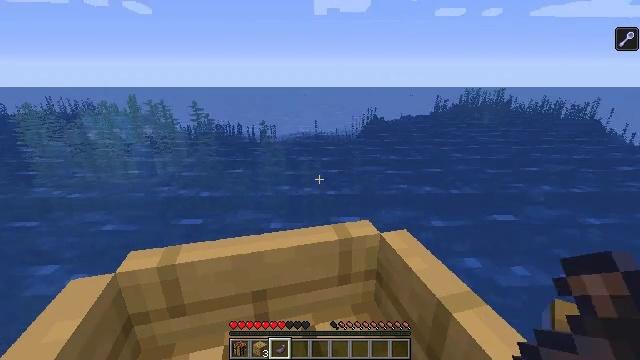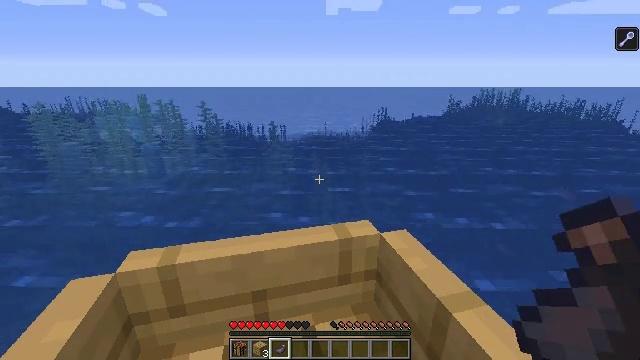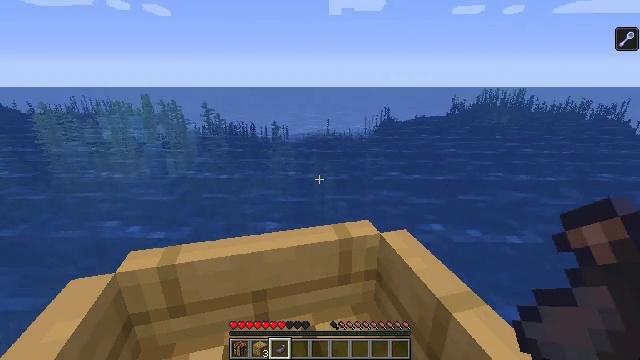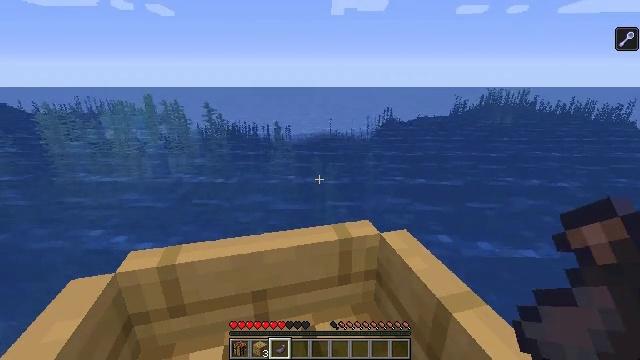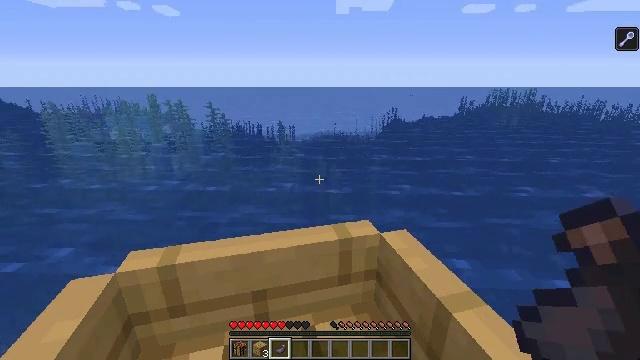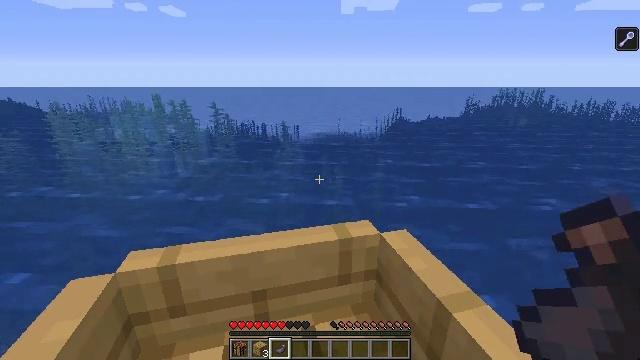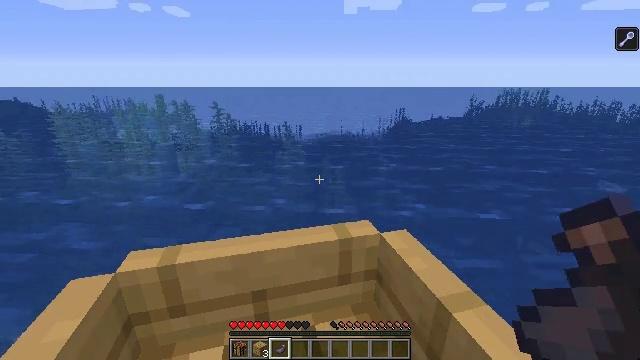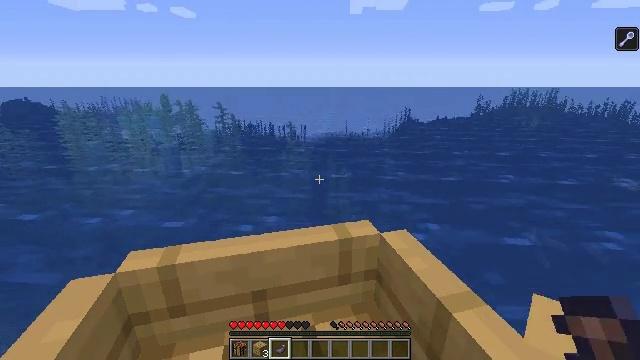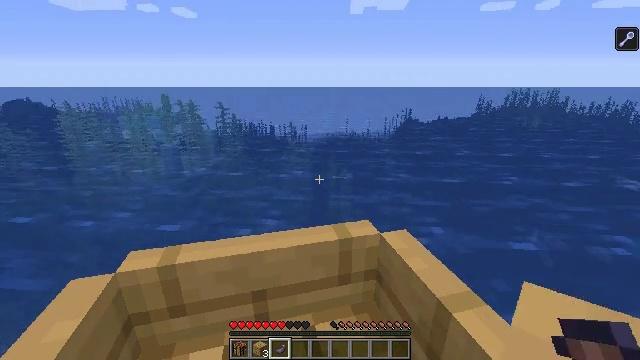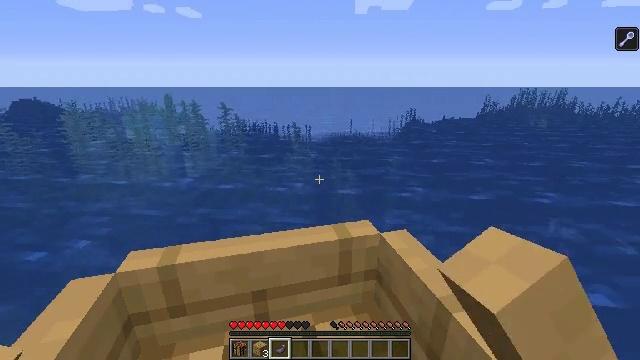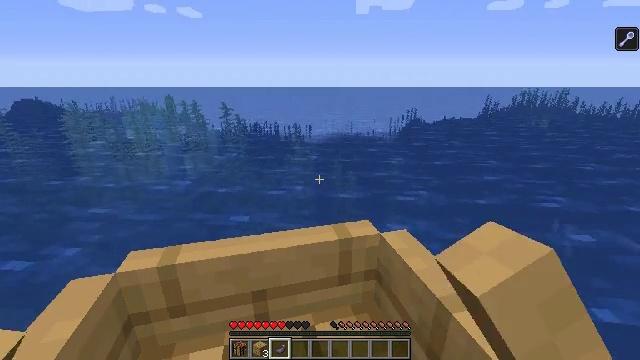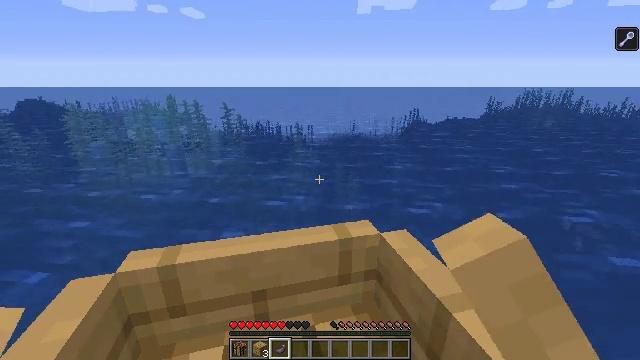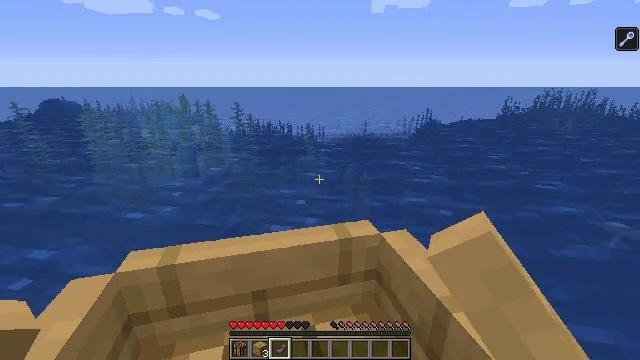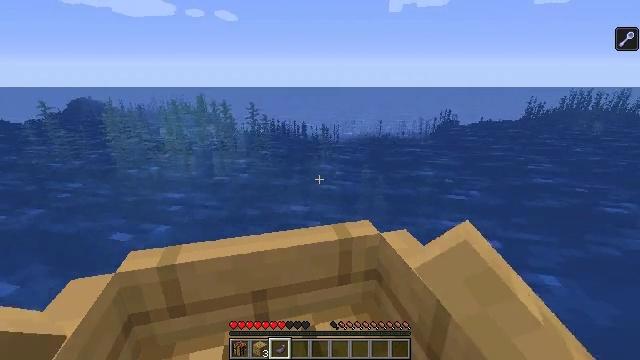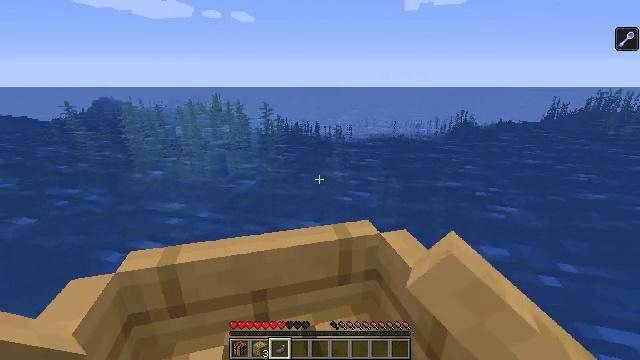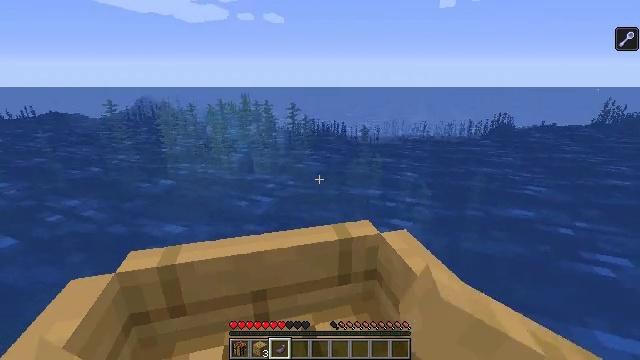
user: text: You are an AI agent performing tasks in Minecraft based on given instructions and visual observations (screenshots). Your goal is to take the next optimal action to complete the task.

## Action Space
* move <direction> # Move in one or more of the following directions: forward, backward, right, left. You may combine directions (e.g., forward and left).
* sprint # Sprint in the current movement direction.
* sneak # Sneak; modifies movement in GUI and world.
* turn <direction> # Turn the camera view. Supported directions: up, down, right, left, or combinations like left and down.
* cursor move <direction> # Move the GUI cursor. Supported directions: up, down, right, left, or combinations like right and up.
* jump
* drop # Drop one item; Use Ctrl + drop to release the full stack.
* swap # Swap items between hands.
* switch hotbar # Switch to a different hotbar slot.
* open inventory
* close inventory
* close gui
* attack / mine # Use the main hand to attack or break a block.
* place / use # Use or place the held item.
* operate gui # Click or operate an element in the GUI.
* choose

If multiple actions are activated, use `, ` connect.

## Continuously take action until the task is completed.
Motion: motion action
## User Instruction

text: Collect kelp by swimming through it.
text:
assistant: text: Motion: no_op
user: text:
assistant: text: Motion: no_op
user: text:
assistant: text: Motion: no_op
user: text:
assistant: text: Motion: no_op
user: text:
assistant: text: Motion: no_op
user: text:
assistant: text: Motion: move forward
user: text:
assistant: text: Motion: move forward
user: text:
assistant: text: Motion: move forward
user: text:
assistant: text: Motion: move forward
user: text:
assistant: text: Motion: move forward and move left
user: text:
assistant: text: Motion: move forward and move left
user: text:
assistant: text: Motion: move forward and move left
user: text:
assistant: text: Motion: move forward and move left
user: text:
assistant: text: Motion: move forward and move left
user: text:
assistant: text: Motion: no_op
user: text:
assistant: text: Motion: move forward
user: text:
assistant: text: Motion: move forward
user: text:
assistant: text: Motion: move forward
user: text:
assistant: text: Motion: move forward
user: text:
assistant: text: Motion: move forward
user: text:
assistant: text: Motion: move forward
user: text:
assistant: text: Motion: move forward
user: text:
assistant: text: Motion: move forward
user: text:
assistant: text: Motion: move forward
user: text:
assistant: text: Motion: move forward
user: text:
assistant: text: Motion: move forward
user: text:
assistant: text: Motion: move forward
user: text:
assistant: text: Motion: move forward
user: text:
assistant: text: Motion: move forward and move right
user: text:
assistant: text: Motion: move forward and move right